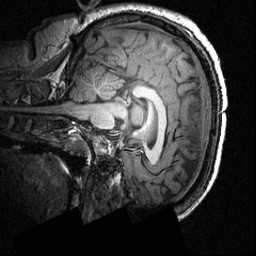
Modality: T1w
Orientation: sagittal
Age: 25
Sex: male
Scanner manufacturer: siemens
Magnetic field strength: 3.951 T
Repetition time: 1.5 s
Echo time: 0.00335 s